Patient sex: F
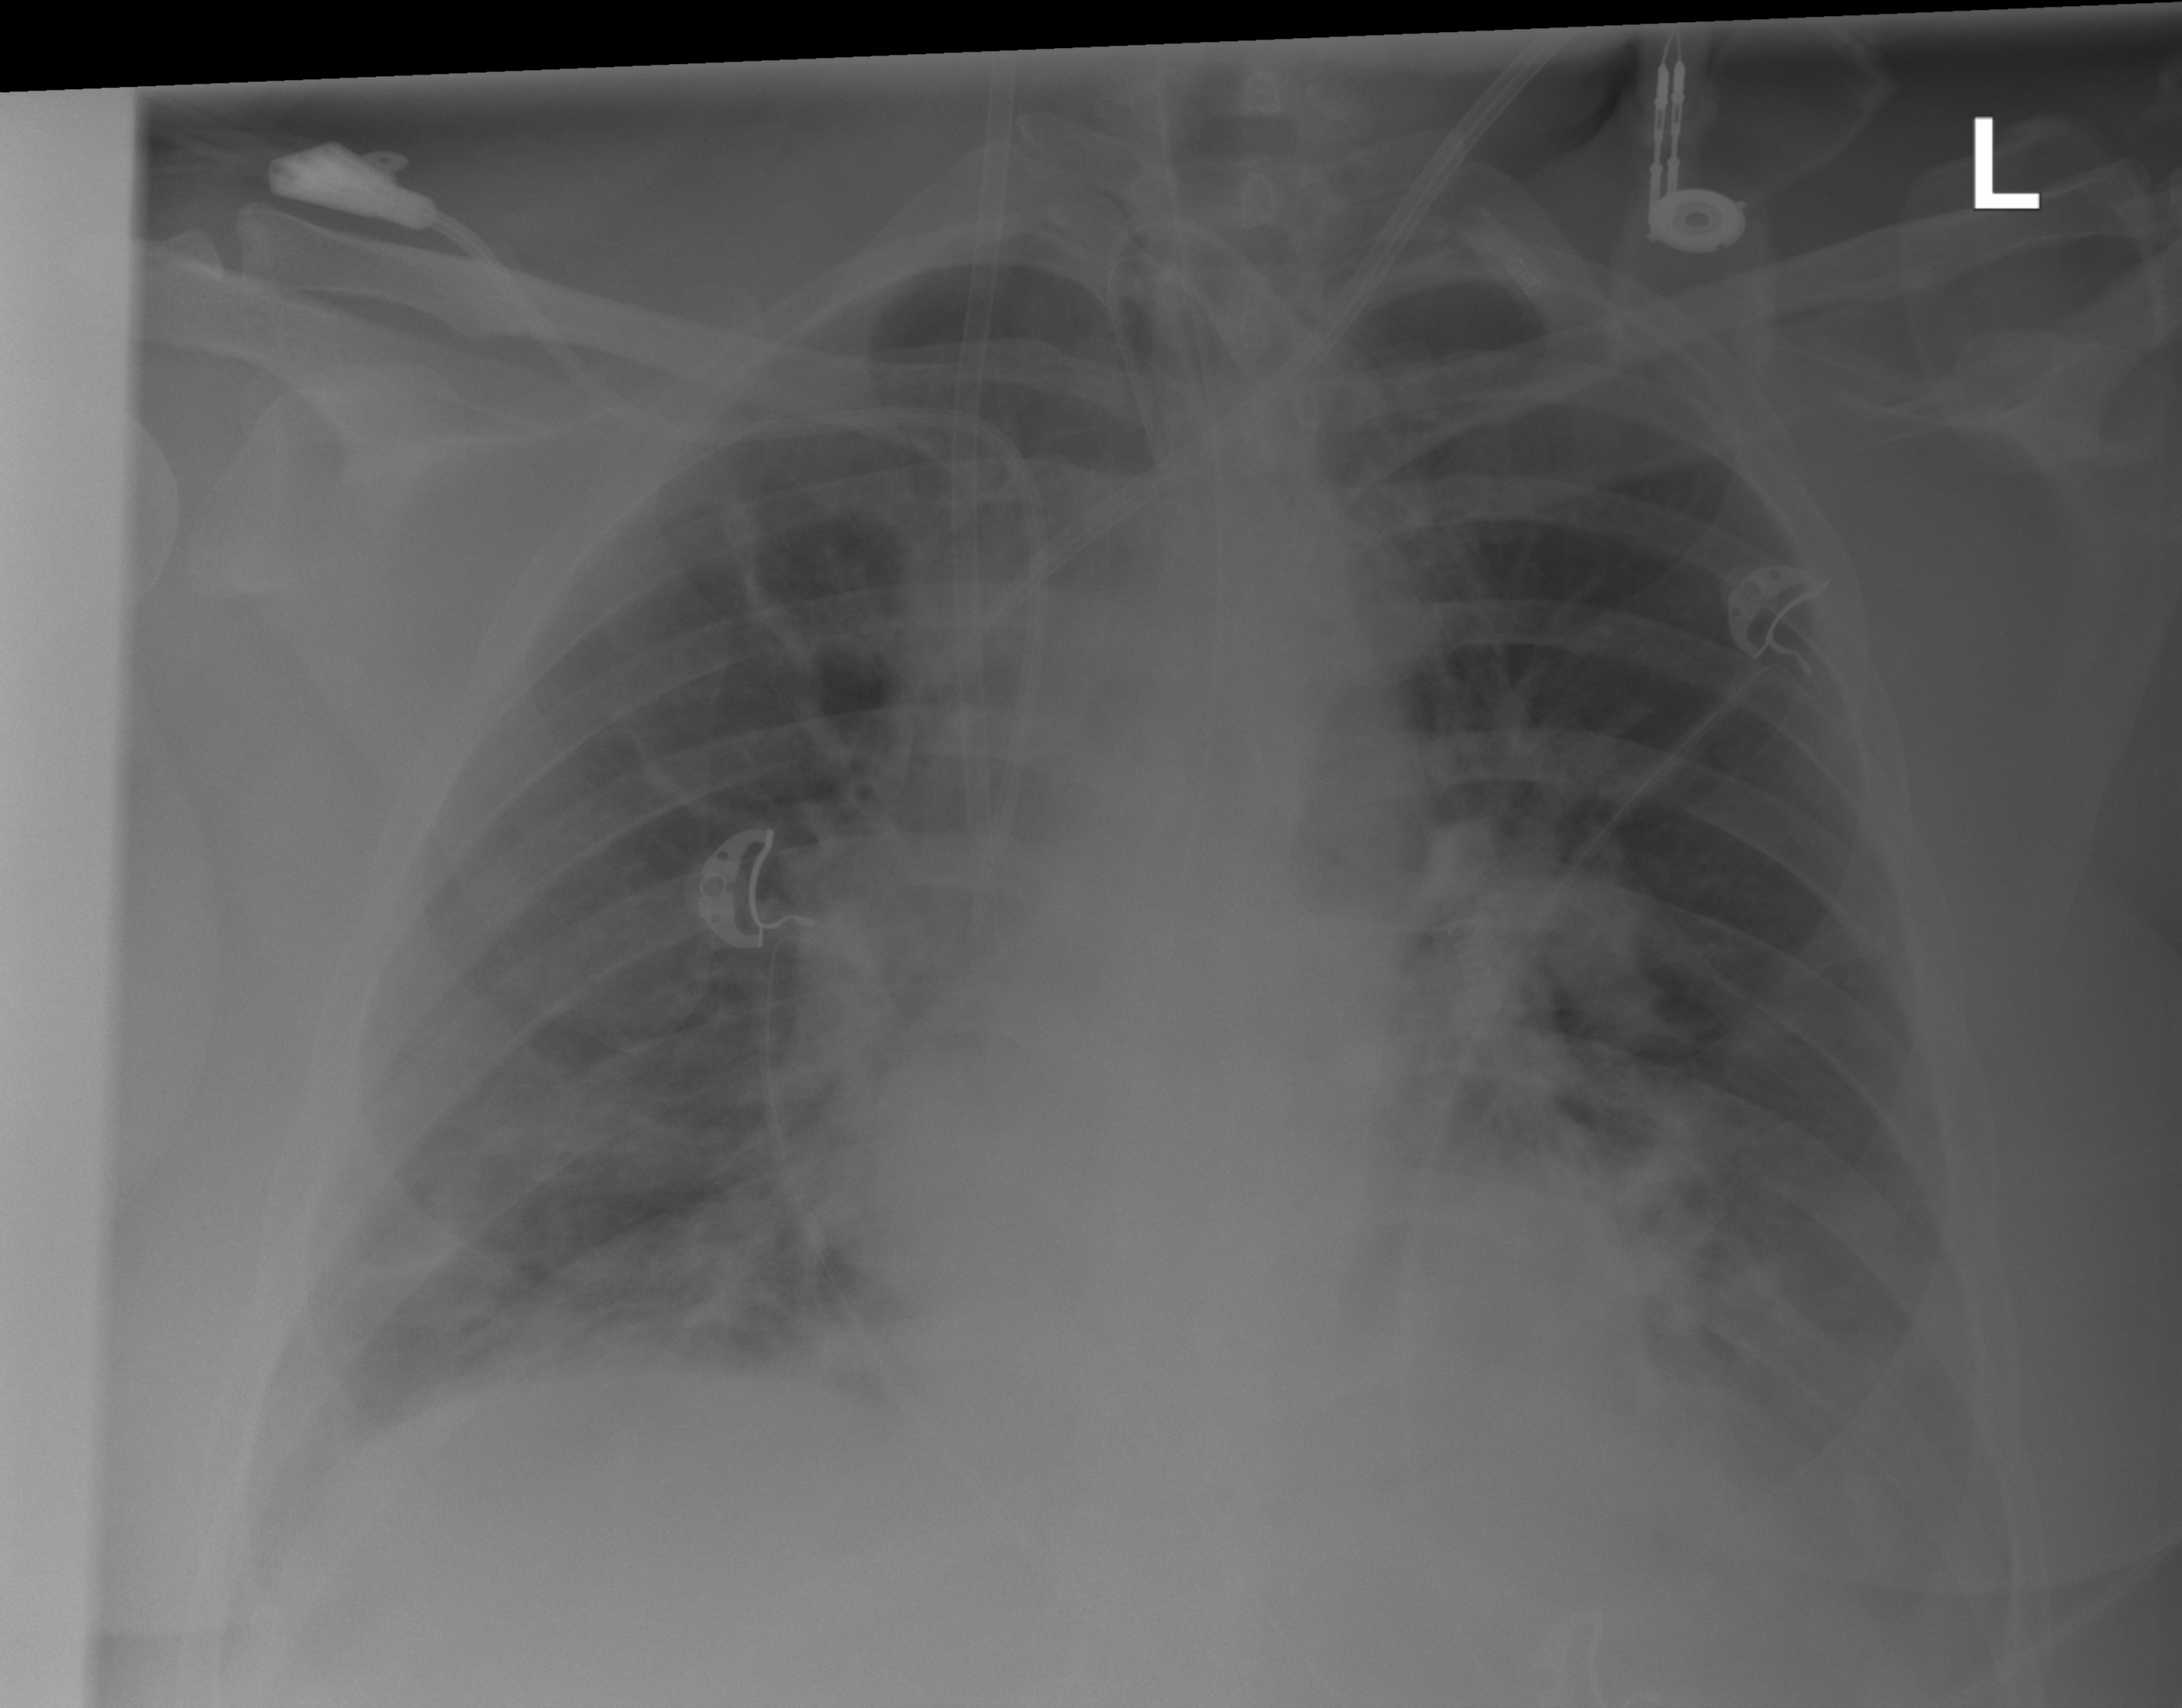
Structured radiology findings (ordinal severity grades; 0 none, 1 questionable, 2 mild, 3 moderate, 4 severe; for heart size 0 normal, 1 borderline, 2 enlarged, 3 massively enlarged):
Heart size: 0
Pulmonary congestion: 0
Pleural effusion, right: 1
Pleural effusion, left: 3
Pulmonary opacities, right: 2
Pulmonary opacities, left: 2
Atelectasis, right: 2
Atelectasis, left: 0